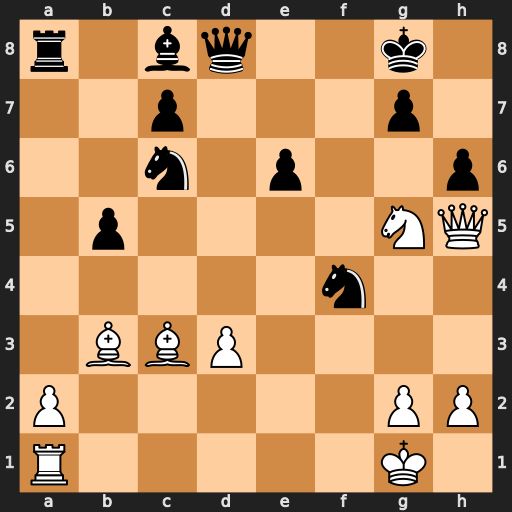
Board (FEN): r1bq2k1/2p3p1/2n1p2p/1p4NQ/5n2/1BBP4/P5PP/R5K1
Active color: w
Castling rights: -
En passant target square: -
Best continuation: Qf7+ Kh8 Bxg7#